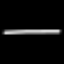
Label: line